Field crop: maize
Growth stage: 2
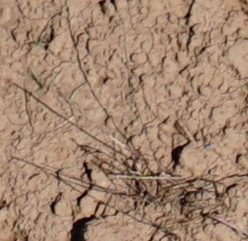
Species: lolium